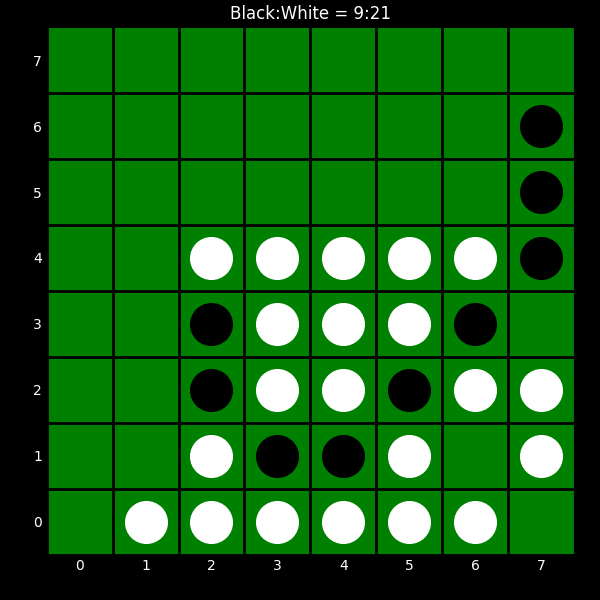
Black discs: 9
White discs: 21